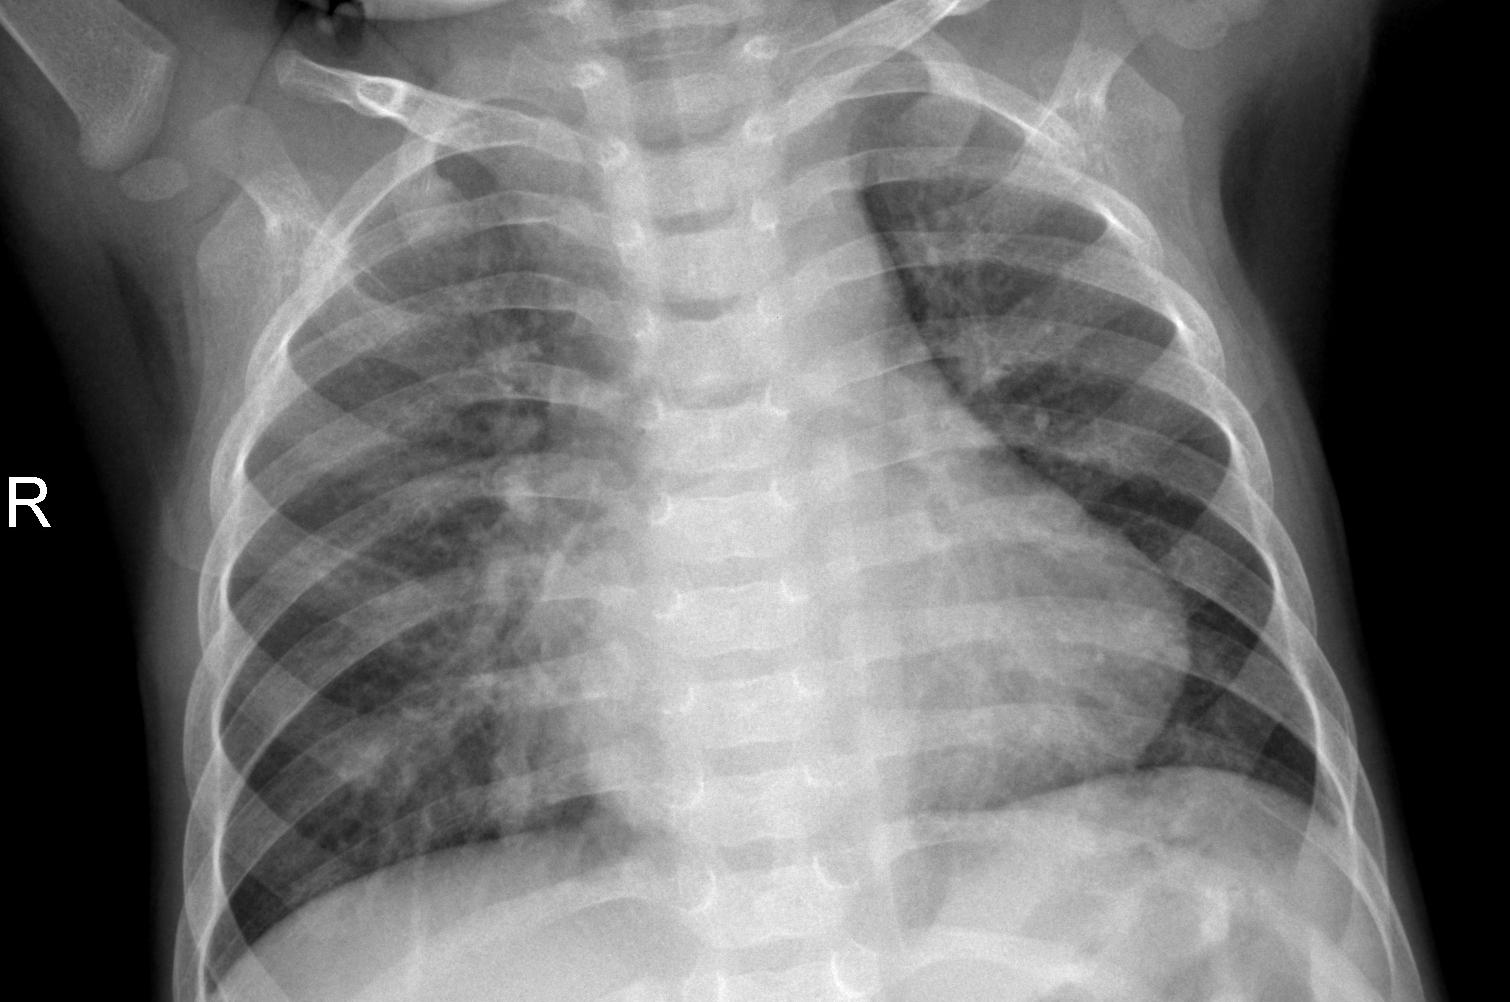
Diagnosis: PNEUMONIA